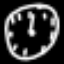
Label: clock